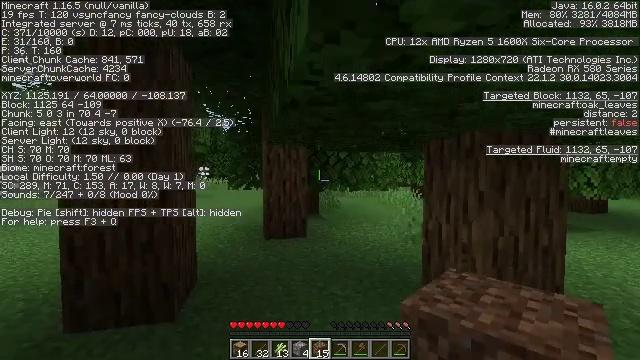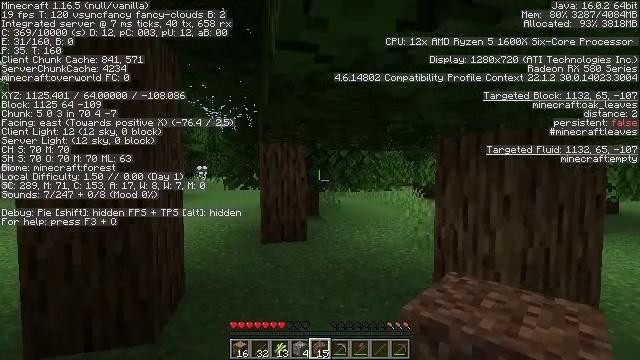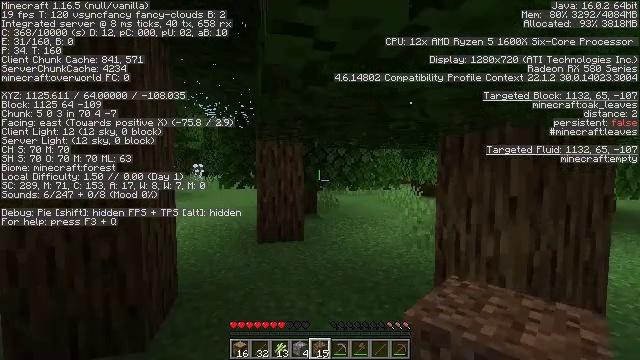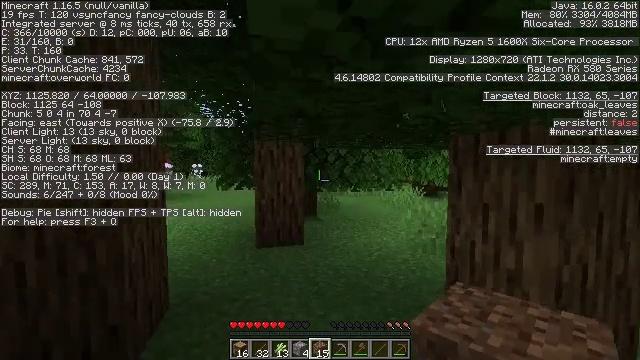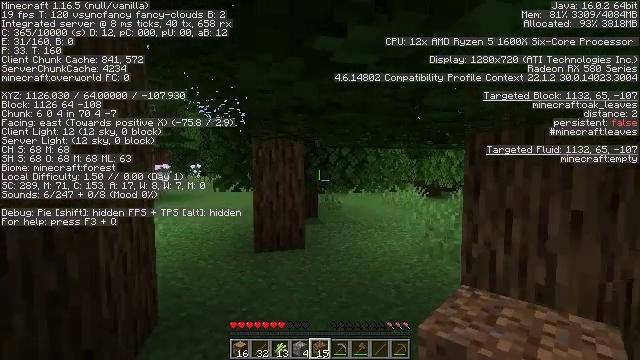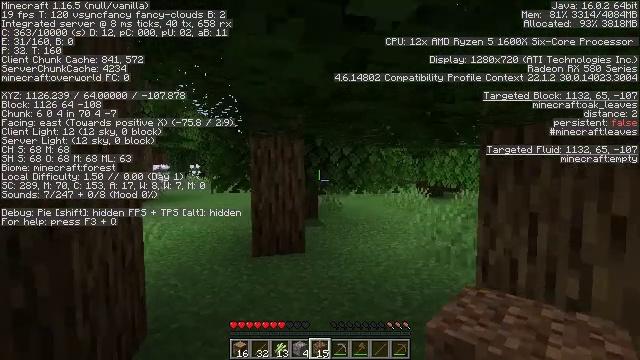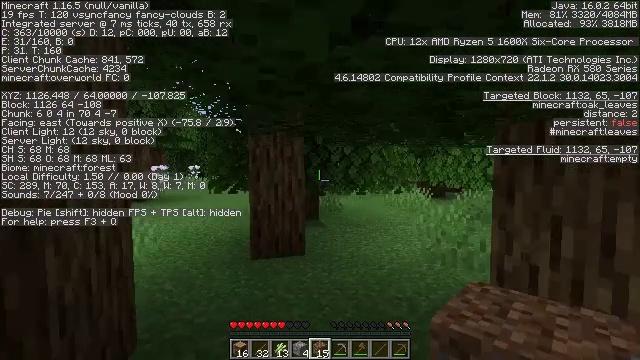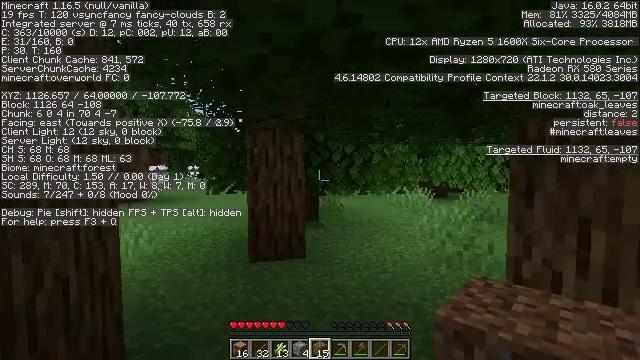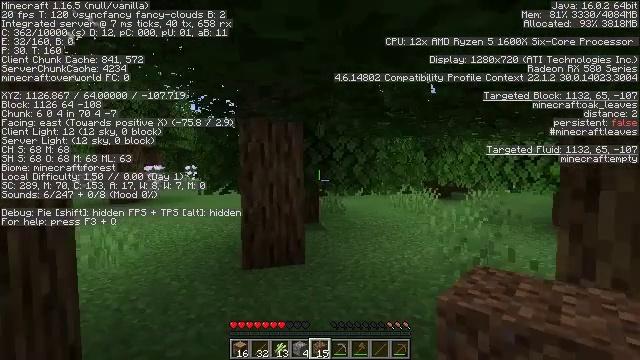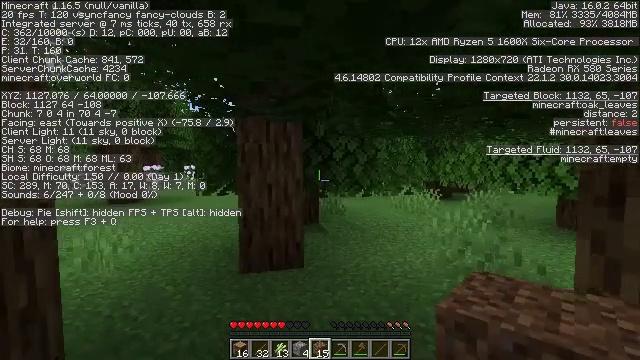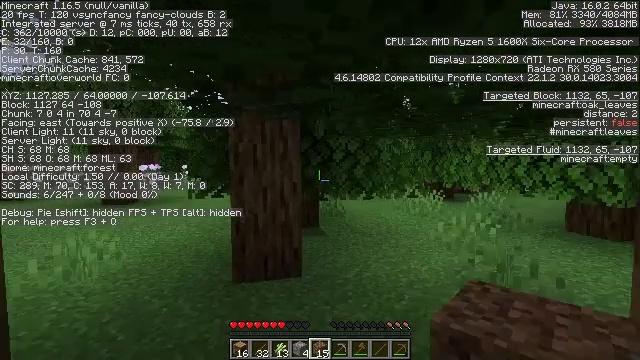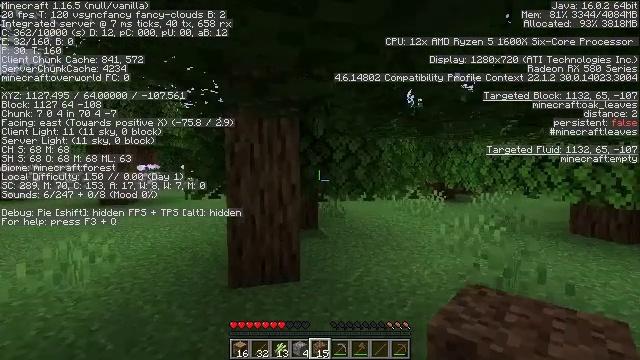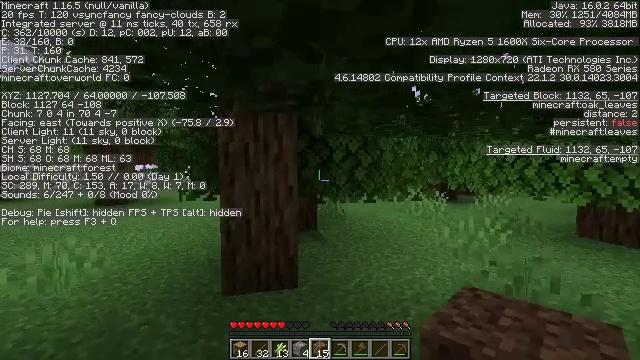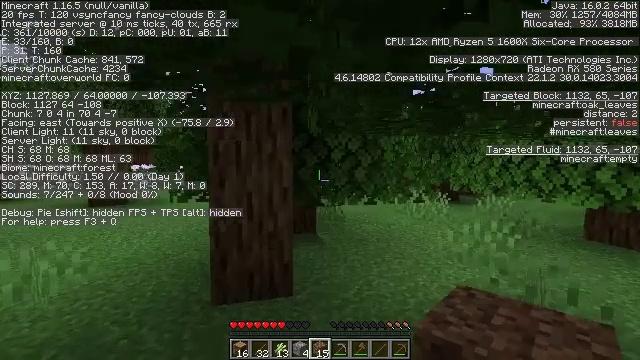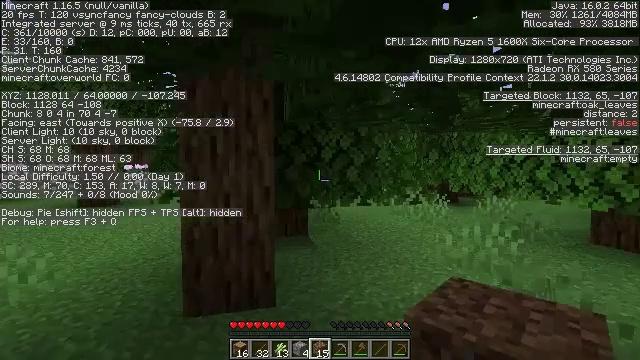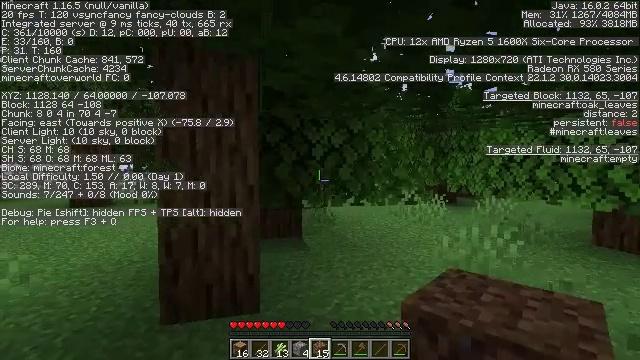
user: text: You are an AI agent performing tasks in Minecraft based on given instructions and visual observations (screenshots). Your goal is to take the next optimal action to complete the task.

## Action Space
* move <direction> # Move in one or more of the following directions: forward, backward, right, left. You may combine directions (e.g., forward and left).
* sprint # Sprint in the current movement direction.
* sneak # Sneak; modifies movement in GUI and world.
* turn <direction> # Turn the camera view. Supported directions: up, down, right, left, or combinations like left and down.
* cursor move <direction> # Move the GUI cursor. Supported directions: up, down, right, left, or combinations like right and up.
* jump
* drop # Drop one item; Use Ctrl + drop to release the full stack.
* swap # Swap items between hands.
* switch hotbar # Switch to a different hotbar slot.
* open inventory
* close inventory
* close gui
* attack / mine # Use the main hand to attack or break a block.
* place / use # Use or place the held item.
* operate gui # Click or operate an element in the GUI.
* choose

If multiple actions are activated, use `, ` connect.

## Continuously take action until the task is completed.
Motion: motion action
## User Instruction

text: Hunt animals.
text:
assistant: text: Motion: move forward
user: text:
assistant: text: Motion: move forward
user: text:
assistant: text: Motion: move forward
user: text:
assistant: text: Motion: move forward
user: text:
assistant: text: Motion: move forward
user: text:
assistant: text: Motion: move forward
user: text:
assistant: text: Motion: move forward
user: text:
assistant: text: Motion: move forward
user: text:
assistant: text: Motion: move forward
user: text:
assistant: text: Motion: move forward
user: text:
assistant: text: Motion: move forward
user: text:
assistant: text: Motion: move forward
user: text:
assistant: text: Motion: move forward and move right
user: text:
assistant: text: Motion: move forward and move right
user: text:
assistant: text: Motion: move forward and move right
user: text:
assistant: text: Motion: move forward and move right
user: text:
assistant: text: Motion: move forward and move right
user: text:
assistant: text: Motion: move forward and move right
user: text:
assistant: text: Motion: move forward and move right
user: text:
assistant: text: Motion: move forward and move right
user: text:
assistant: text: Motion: move forward and move right
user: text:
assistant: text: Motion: move forward and move right
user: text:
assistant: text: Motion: move forward and move right
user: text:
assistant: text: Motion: move forward and move right
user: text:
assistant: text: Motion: move forward and move right
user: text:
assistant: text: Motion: move forward and move right
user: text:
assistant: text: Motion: move forward and move right
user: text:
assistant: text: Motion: move forward and move right
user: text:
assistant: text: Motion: move forward and move right
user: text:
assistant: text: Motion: move forward and move right